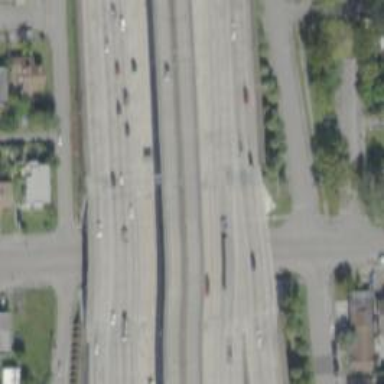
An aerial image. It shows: Bridge over motorway link with asphalt surface.